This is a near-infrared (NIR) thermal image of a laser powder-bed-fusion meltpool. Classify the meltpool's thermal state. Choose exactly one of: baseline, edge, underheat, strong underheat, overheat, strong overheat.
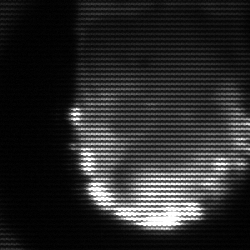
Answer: baseline